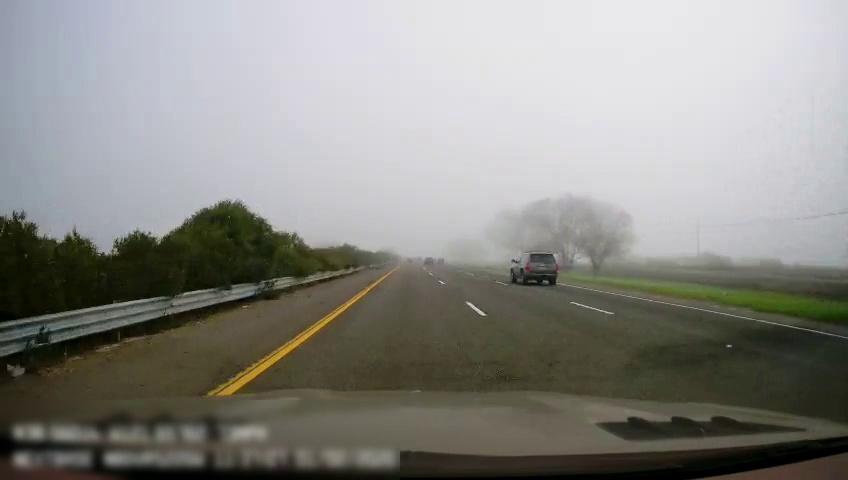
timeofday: Day
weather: Sunny
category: Drivable Space
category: Vehicles | SUV
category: Lanes | Current Lane
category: Lanes | Current Lane
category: Lanes | Alternate Lane
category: Lanes | Alternate Lane